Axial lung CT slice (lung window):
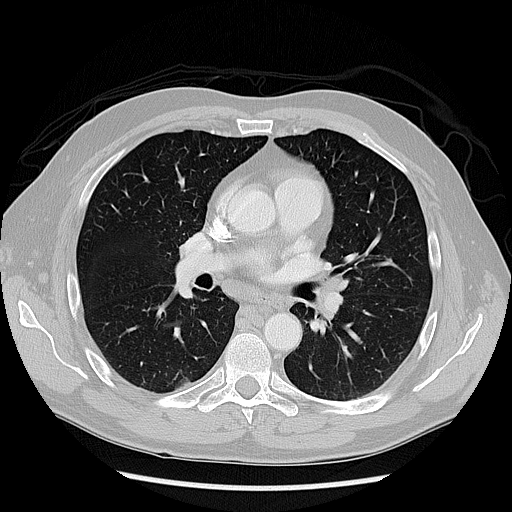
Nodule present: no